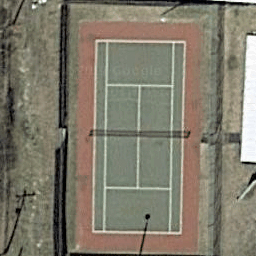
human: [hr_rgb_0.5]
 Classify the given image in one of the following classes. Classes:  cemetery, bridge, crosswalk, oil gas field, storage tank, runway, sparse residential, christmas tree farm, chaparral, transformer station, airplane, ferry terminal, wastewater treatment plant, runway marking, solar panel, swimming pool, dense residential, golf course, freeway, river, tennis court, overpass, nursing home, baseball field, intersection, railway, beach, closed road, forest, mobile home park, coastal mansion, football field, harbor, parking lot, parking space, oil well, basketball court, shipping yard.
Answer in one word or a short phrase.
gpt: tennis court